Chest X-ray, AP view. Patient: 62 years old, sex F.
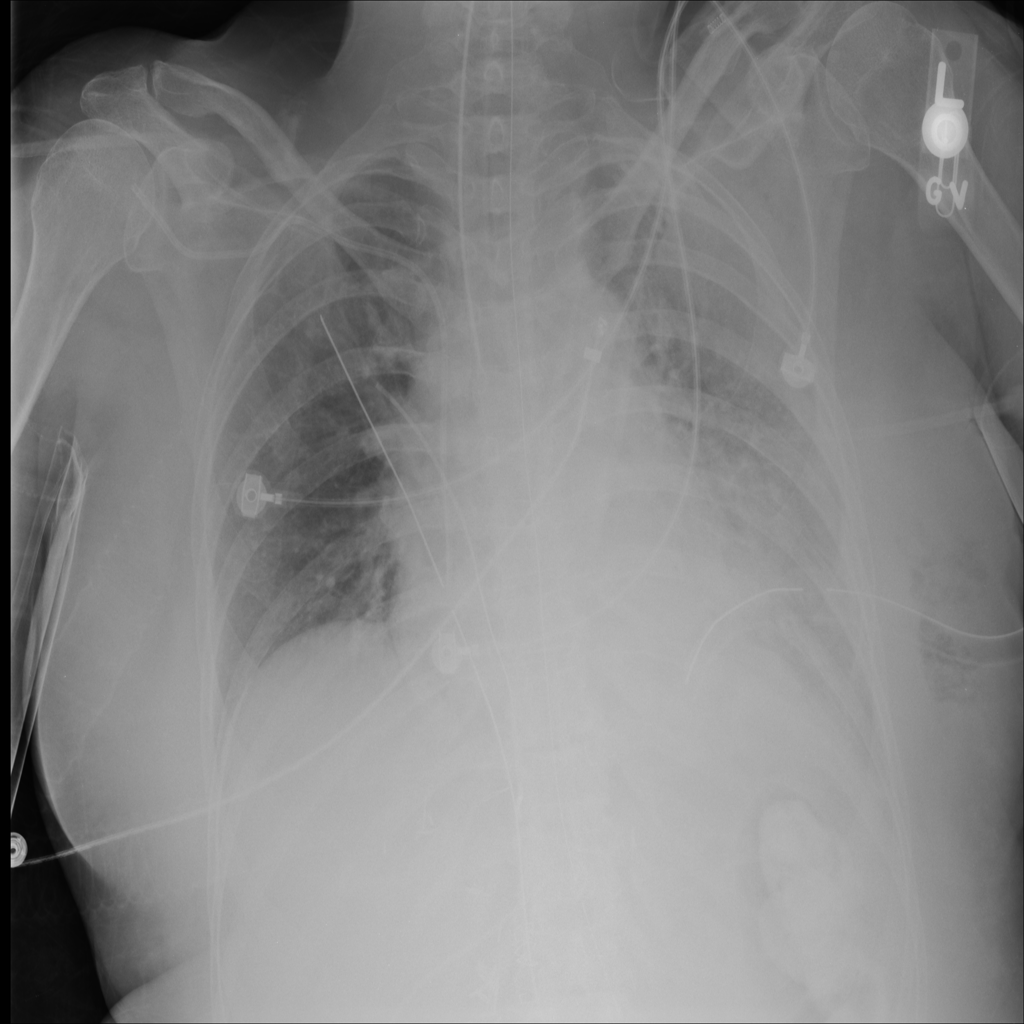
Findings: Emphysema, Infiltration